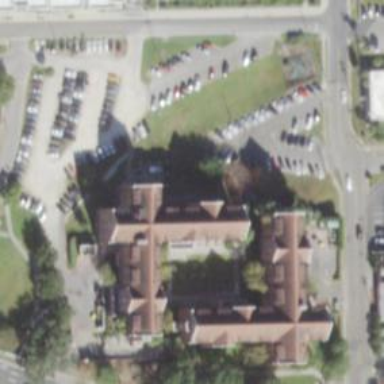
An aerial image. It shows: Dormitory building.